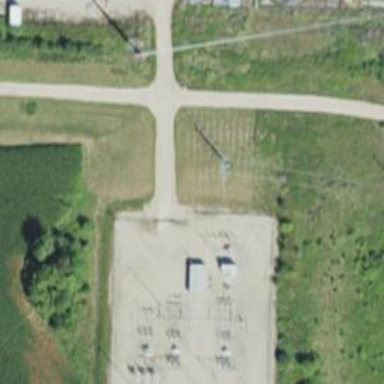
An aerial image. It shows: Switch for power supply.